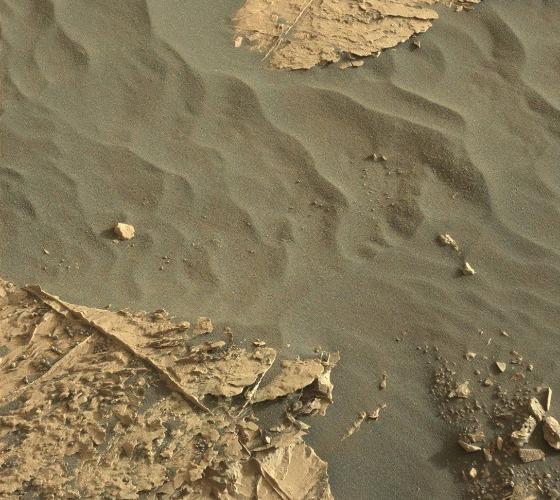
Terrain classes present: Bedrock, Gravel / Sand / Soil, Rock, Shadow